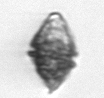
Label: Kryptoperidinium_triquetrum